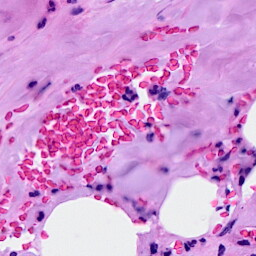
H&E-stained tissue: Breast